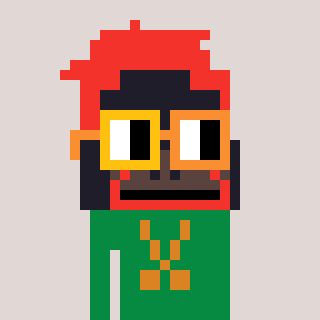
a pixel art character with square yellow and orange glasses, a orangutan-shaped head and a green-colored body on a warm background